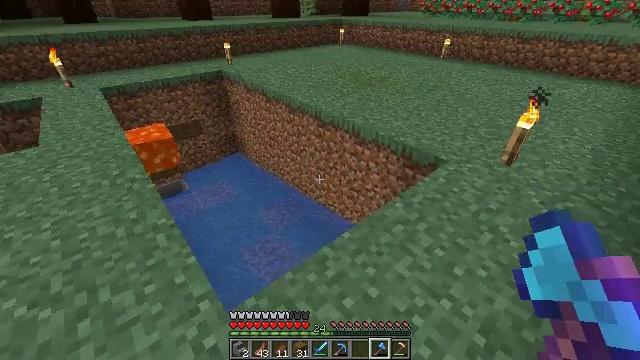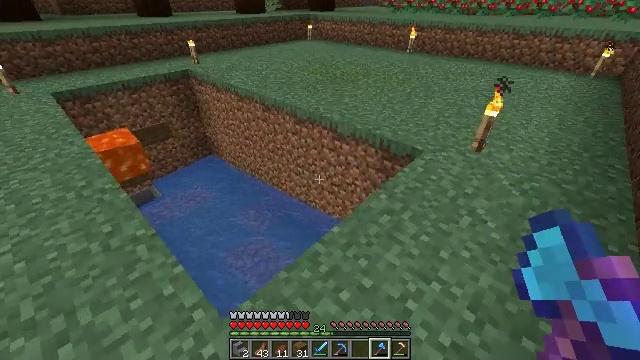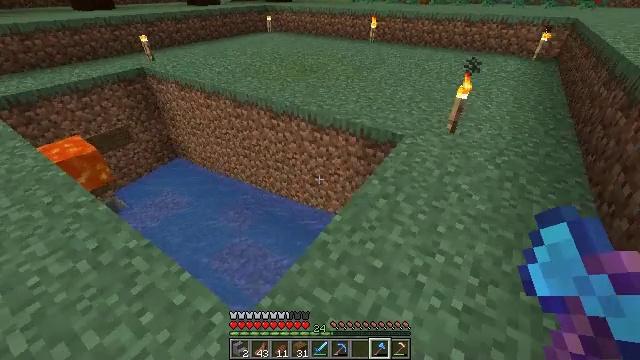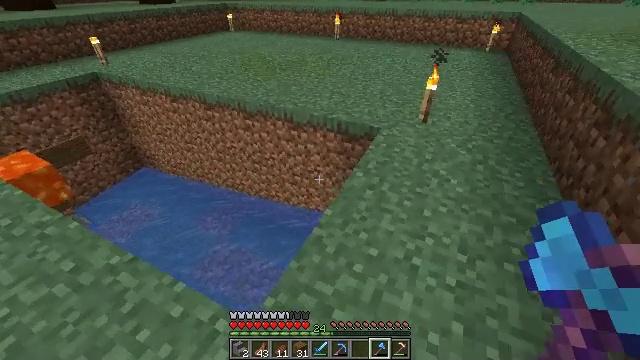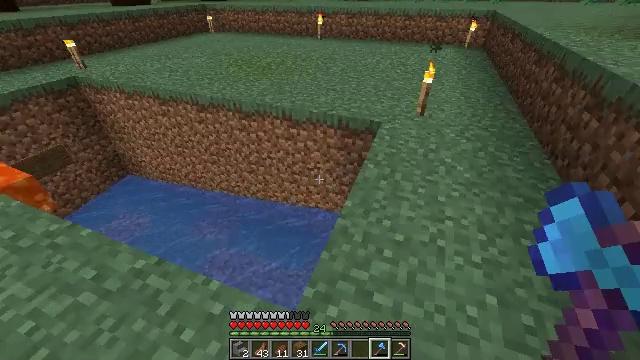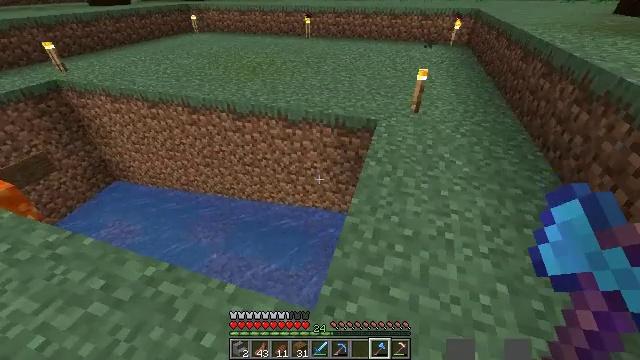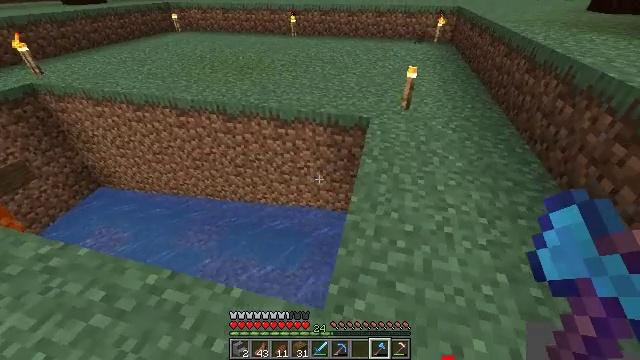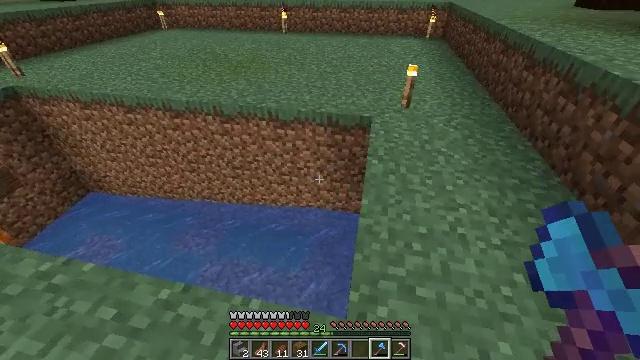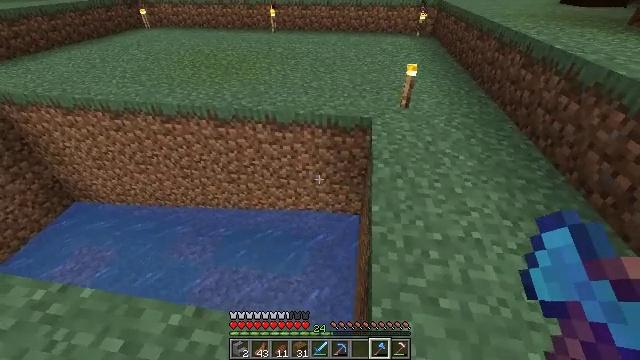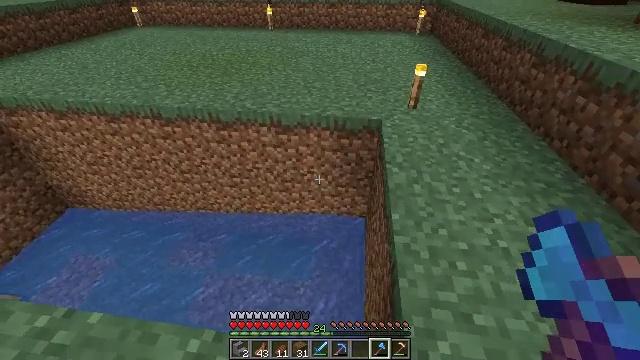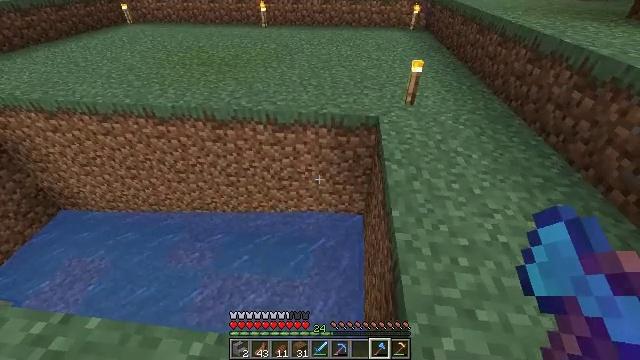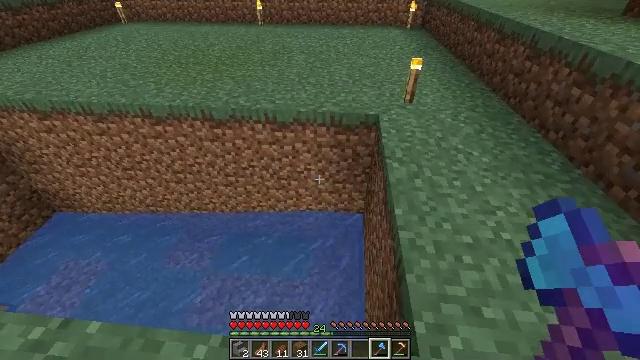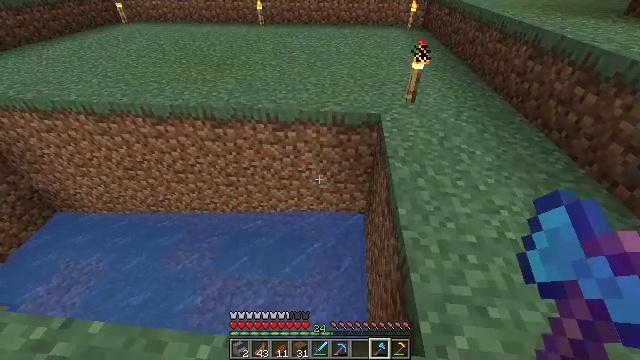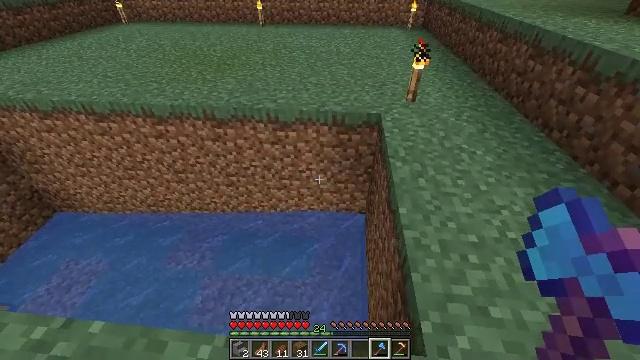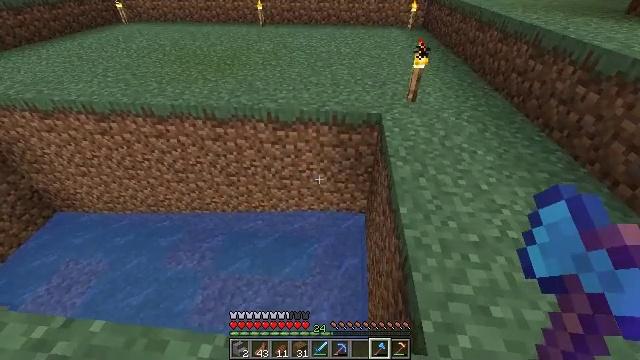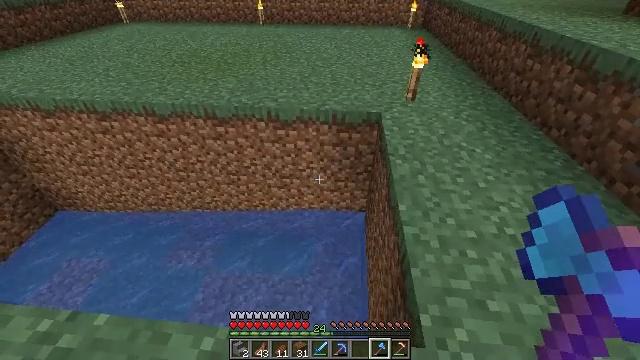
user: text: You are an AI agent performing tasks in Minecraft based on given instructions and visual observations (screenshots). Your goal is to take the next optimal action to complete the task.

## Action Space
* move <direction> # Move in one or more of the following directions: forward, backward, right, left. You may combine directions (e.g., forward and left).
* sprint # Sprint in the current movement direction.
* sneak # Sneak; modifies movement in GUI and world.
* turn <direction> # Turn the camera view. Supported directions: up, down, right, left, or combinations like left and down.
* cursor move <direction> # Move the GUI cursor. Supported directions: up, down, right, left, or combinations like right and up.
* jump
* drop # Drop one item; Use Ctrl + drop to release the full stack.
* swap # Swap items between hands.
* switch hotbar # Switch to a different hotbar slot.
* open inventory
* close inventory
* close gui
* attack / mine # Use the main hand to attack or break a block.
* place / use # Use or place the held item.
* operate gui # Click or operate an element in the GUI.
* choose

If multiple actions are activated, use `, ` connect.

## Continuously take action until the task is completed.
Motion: motion action
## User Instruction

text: Mine the sweet berry bush.
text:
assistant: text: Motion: move left, turn right
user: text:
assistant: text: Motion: move left, turn right and down
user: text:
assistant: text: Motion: move left, turn right
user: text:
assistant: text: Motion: move left, turn right
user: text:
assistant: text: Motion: move left, turn right
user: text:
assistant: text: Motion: move forward and move left, turn right
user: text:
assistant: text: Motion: move forward and move left, turn right
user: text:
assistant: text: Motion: move forward and move left, turn right
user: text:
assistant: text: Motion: turn right
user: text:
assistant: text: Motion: turn right
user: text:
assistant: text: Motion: no_op
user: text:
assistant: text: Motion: no_op
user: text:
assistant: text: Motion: no_op
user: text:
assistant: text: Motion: no_op
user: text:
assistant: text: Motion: move back
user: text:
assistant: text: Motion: move back
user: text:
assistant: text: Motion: move back, turn up
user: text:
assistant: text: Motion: move back, turn left and up
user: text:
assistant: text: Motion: move back, turn left and up
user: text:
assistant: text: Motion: turn left and up
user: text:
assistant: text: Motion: turn left and up
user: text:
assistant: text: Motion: turn left and up
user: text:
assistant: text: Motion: turn left and up
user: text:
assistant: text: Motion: turn up
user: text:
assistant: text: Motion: turn up
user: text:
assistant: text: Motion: turn up
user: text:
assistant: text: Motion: turn up
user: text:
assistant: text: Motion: turn up
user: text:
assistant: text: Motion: no_op
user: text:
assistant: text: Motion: no_op